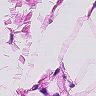
Metastatic tissue present: no